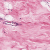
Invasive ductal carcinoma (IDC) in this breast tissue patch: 0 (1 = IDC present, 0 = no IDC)